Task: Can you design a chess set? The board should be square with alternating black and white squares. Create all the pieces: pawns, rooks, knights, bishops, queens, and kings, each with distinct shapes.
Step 2579:
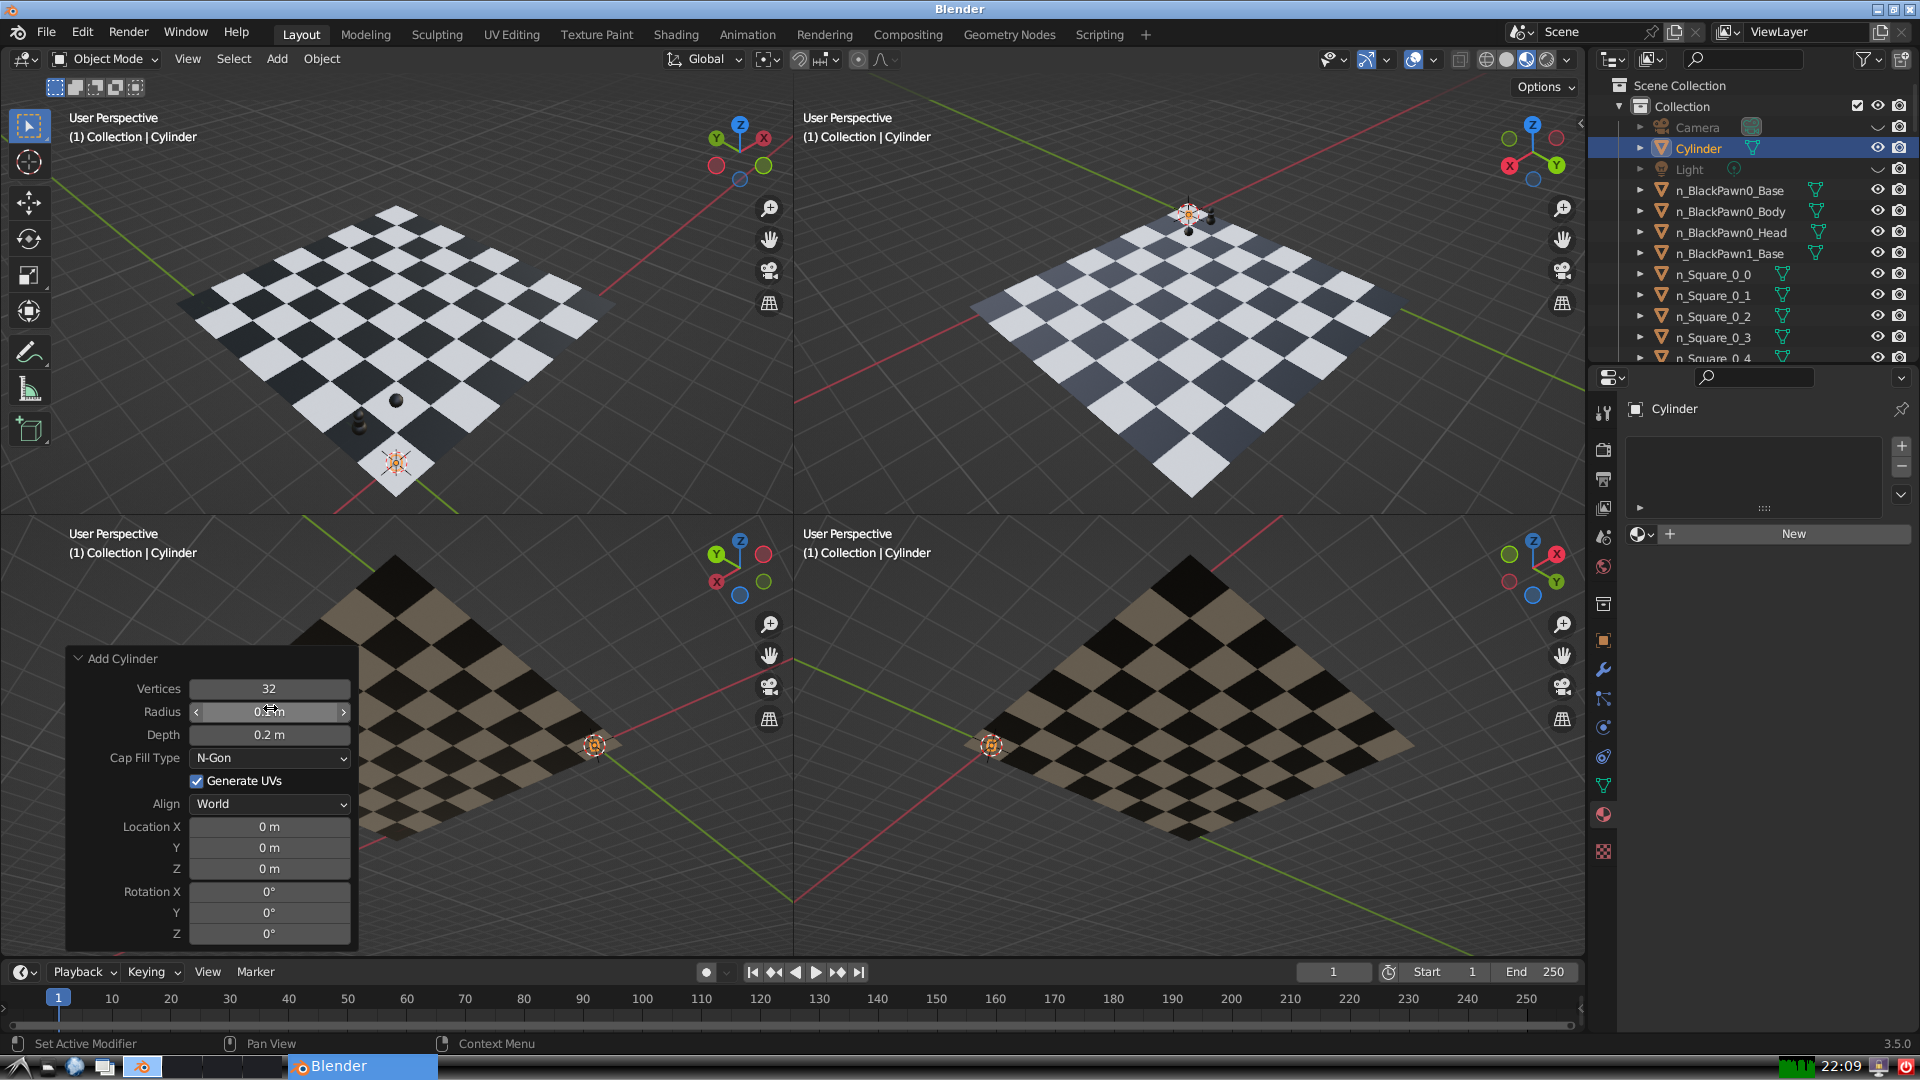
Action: click: no